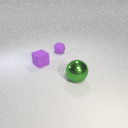
small purple rubber sphere behind large green metal sphere